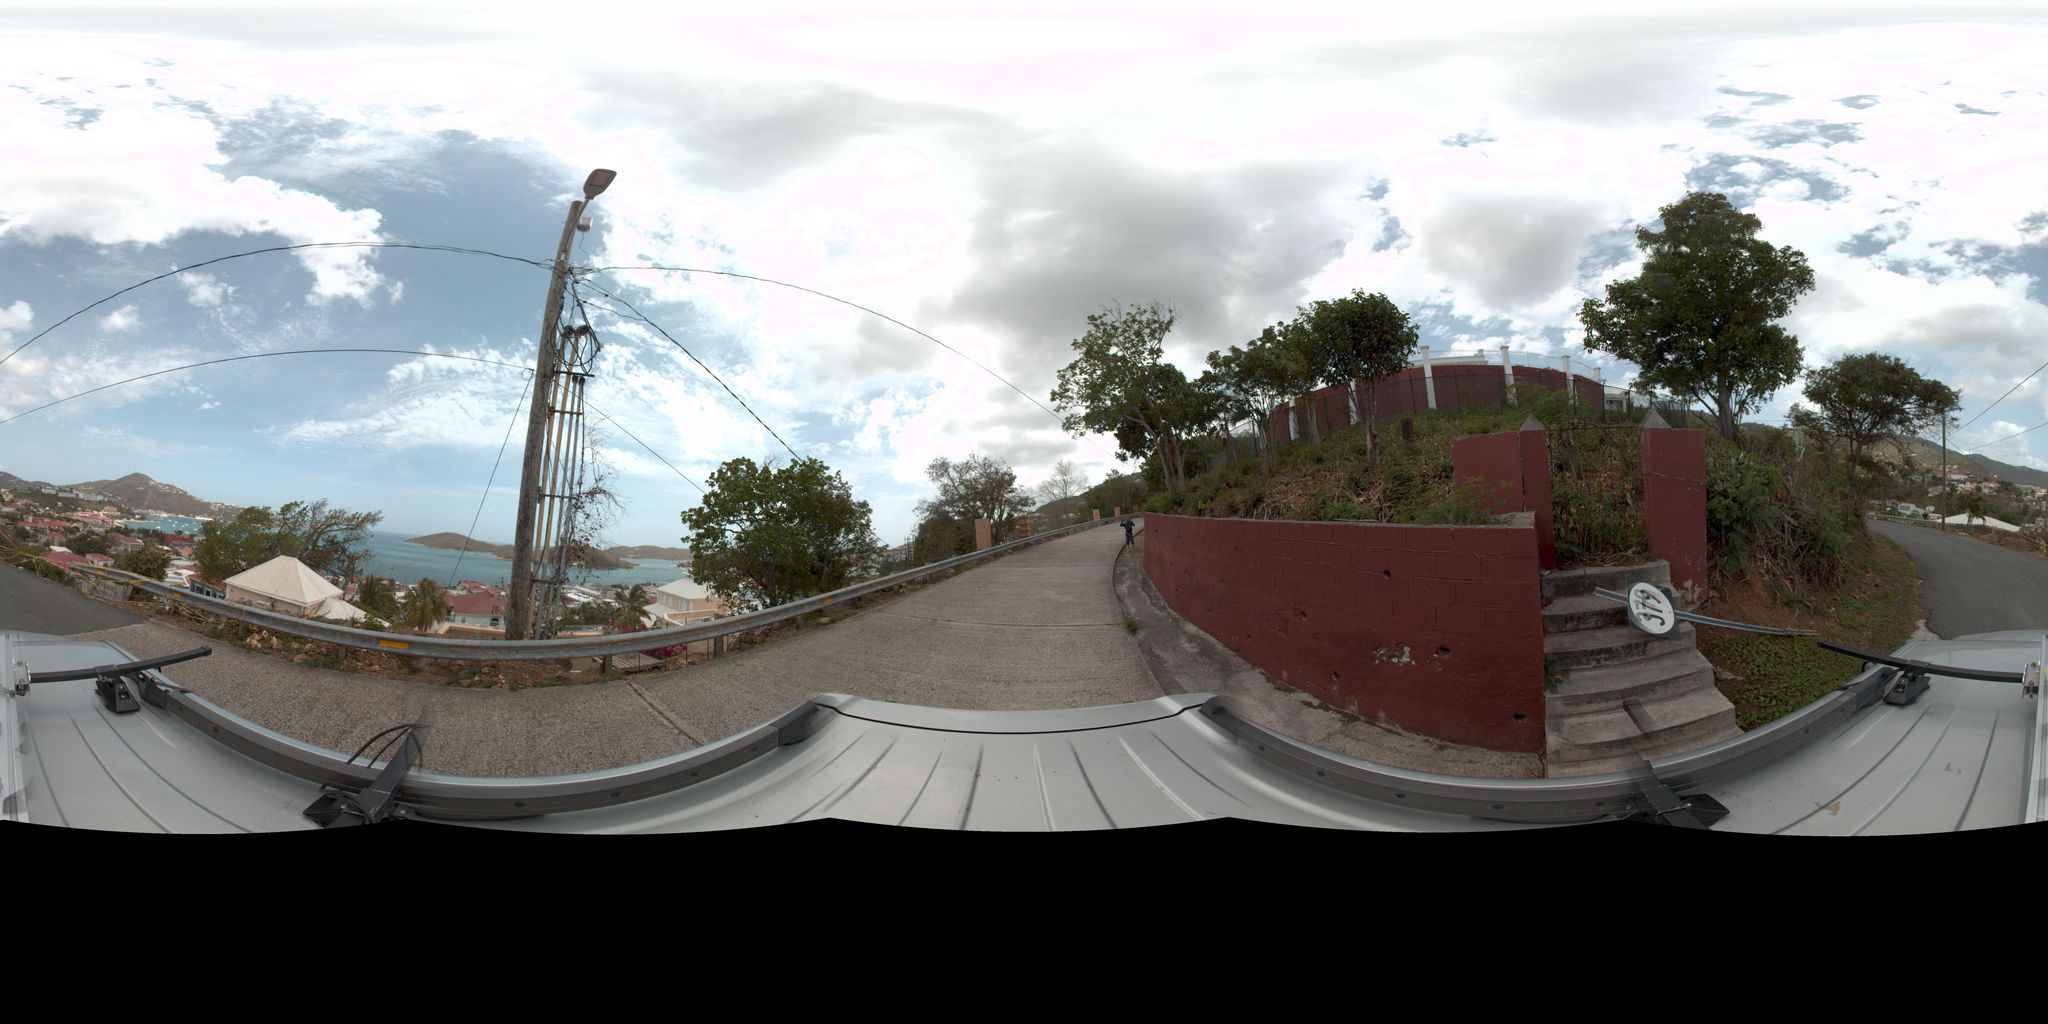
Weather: cloudy
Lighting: day
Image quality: good
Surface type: cycling surface
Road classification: tertiary
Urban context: dense urban cluster
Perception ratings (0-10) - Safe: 1.7, Lively: 4.03, Beautiful: 7.6, Boring: 4.93, Depressing: 3.69, Wealthy: 0.96